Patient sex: M
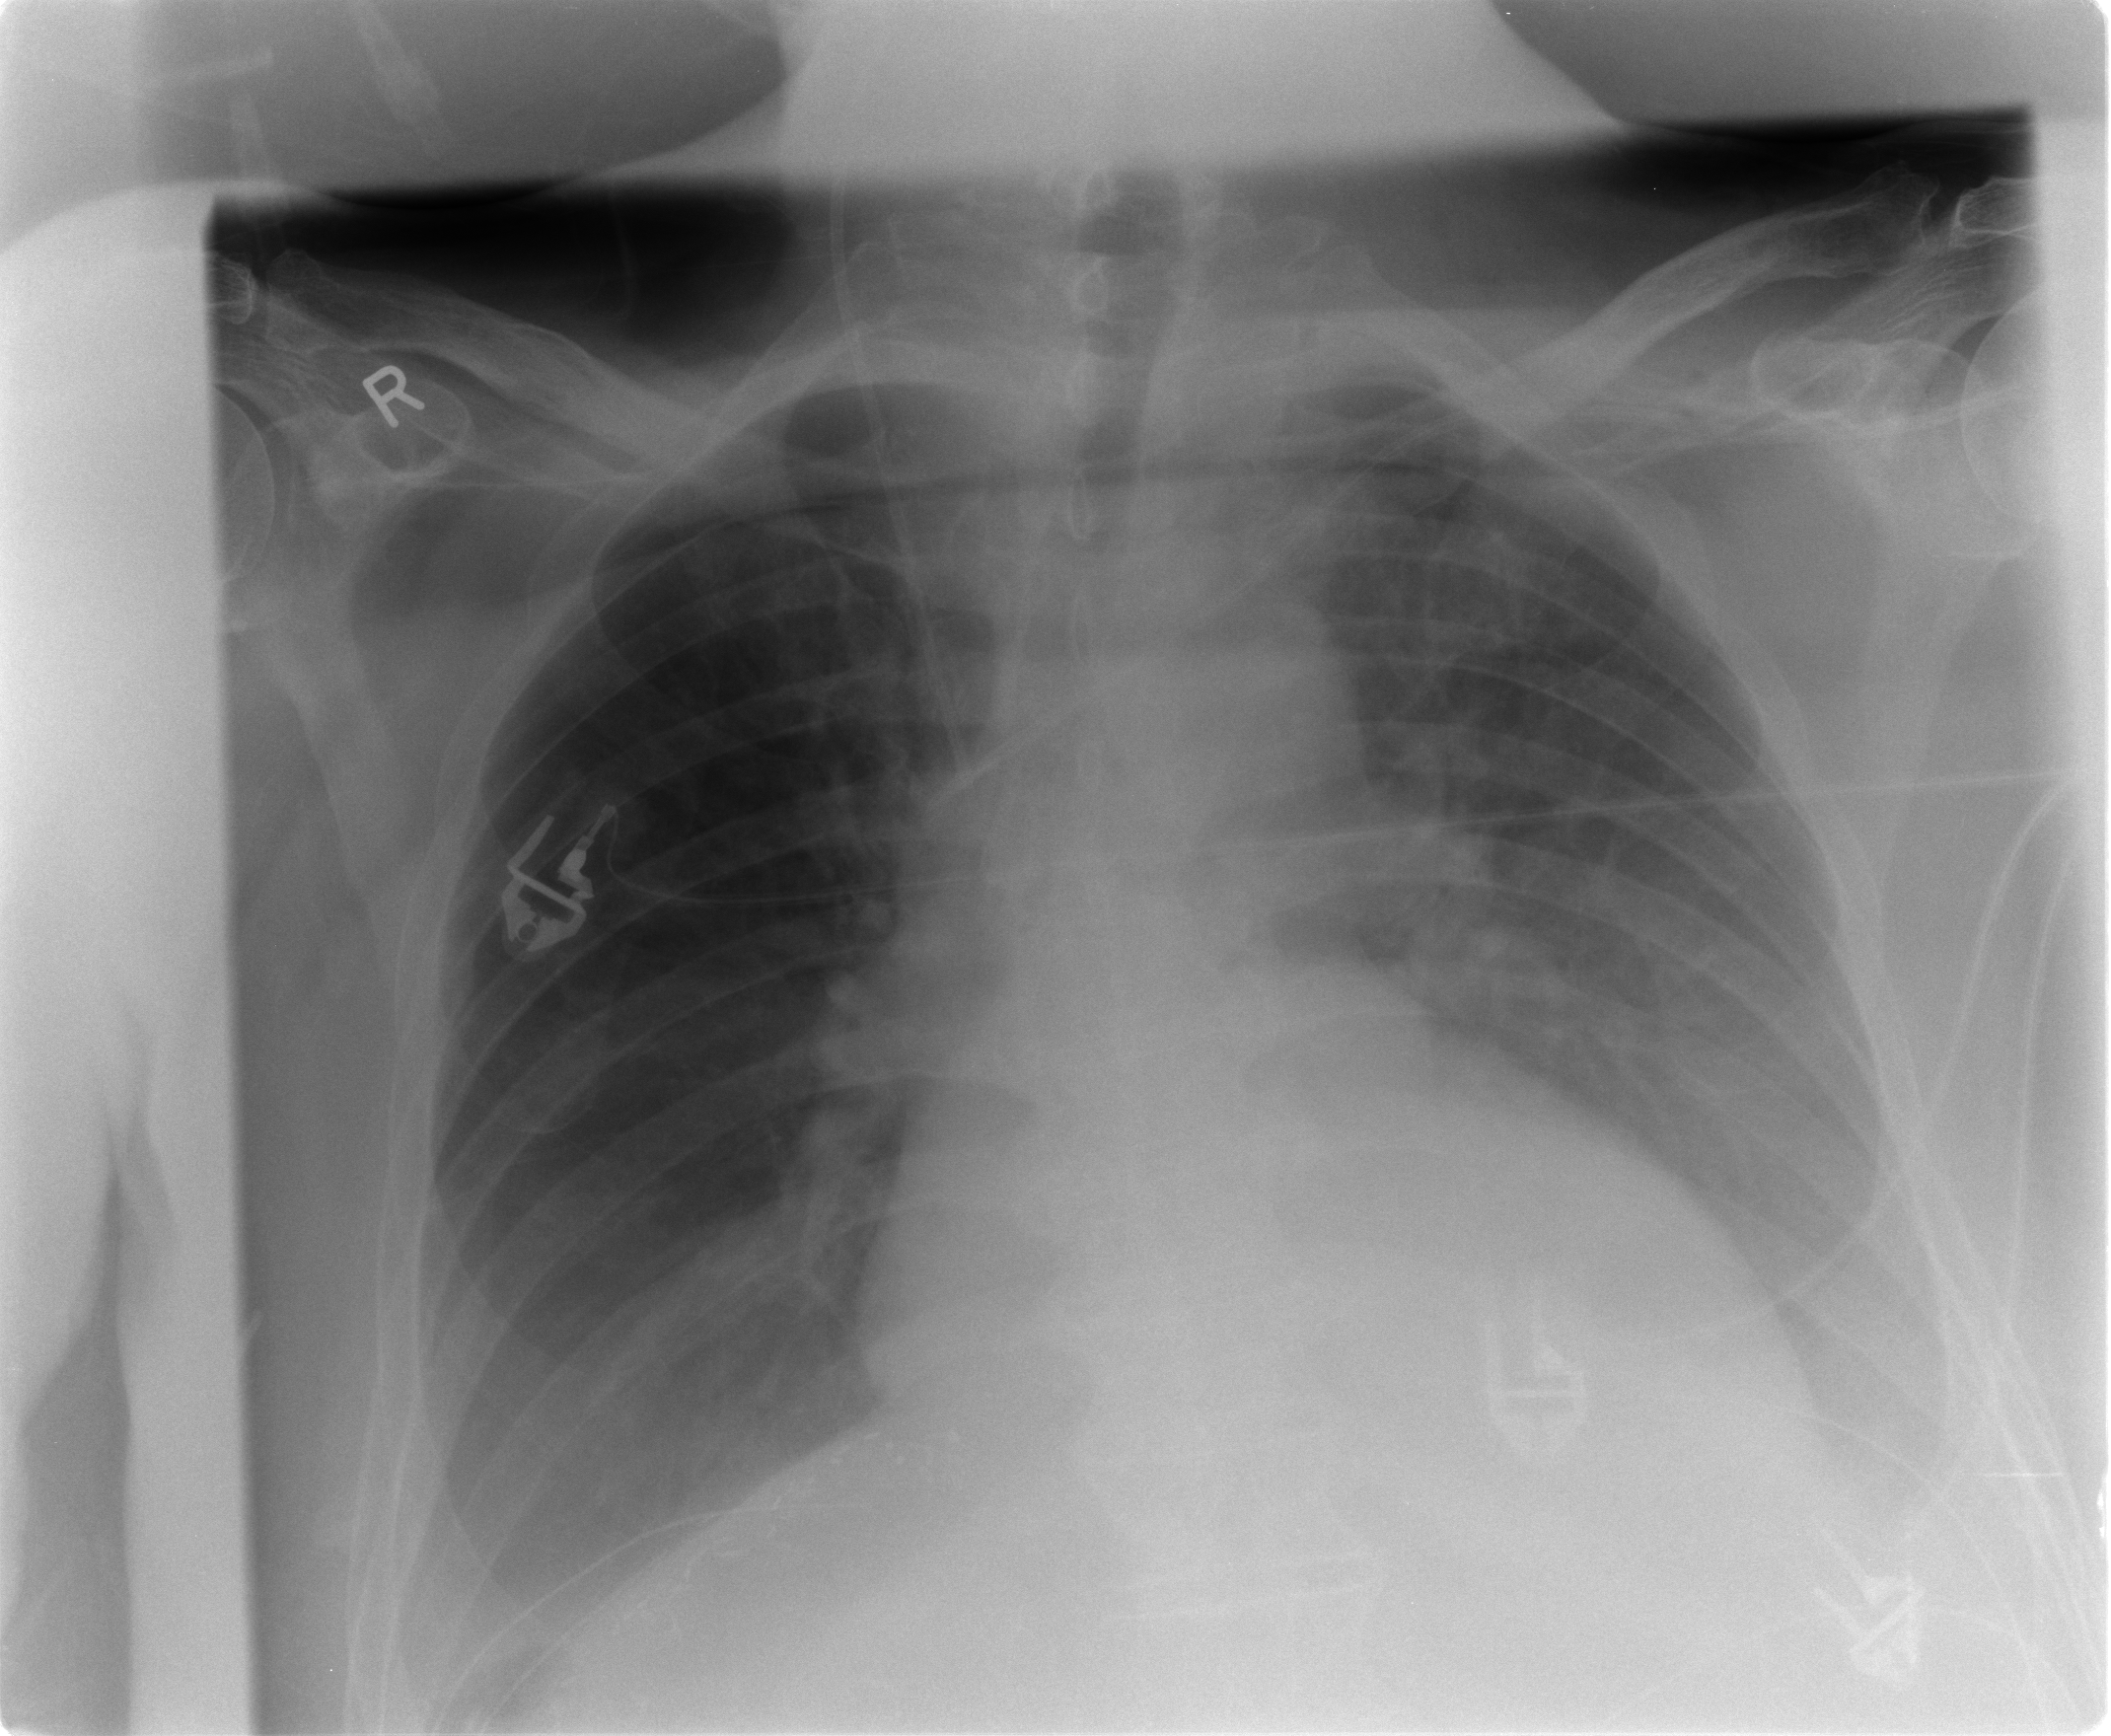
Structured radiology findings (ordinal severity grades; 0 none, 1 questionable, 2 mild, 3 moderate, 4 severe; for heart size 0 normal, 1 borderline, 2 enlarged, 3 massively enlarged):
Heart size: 2
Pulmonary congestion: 2
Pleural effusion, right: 2
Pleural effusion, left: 2
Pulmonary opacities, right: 0
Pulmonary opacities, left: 0
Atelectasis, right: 2
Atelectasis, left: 2